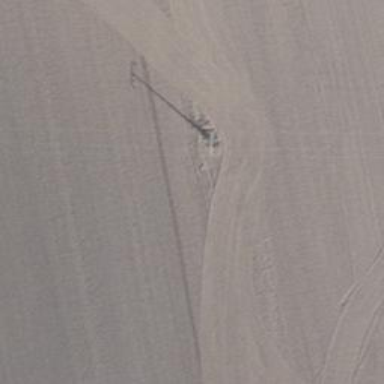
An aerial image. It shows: Minor power line.